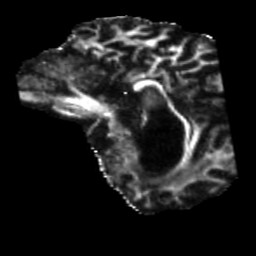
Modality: FA
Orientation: sagittal
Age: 40
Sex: male
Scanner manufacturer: siemens
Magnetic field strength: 3 T
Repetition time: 5.25 s
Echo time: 0.08 s